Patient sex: F
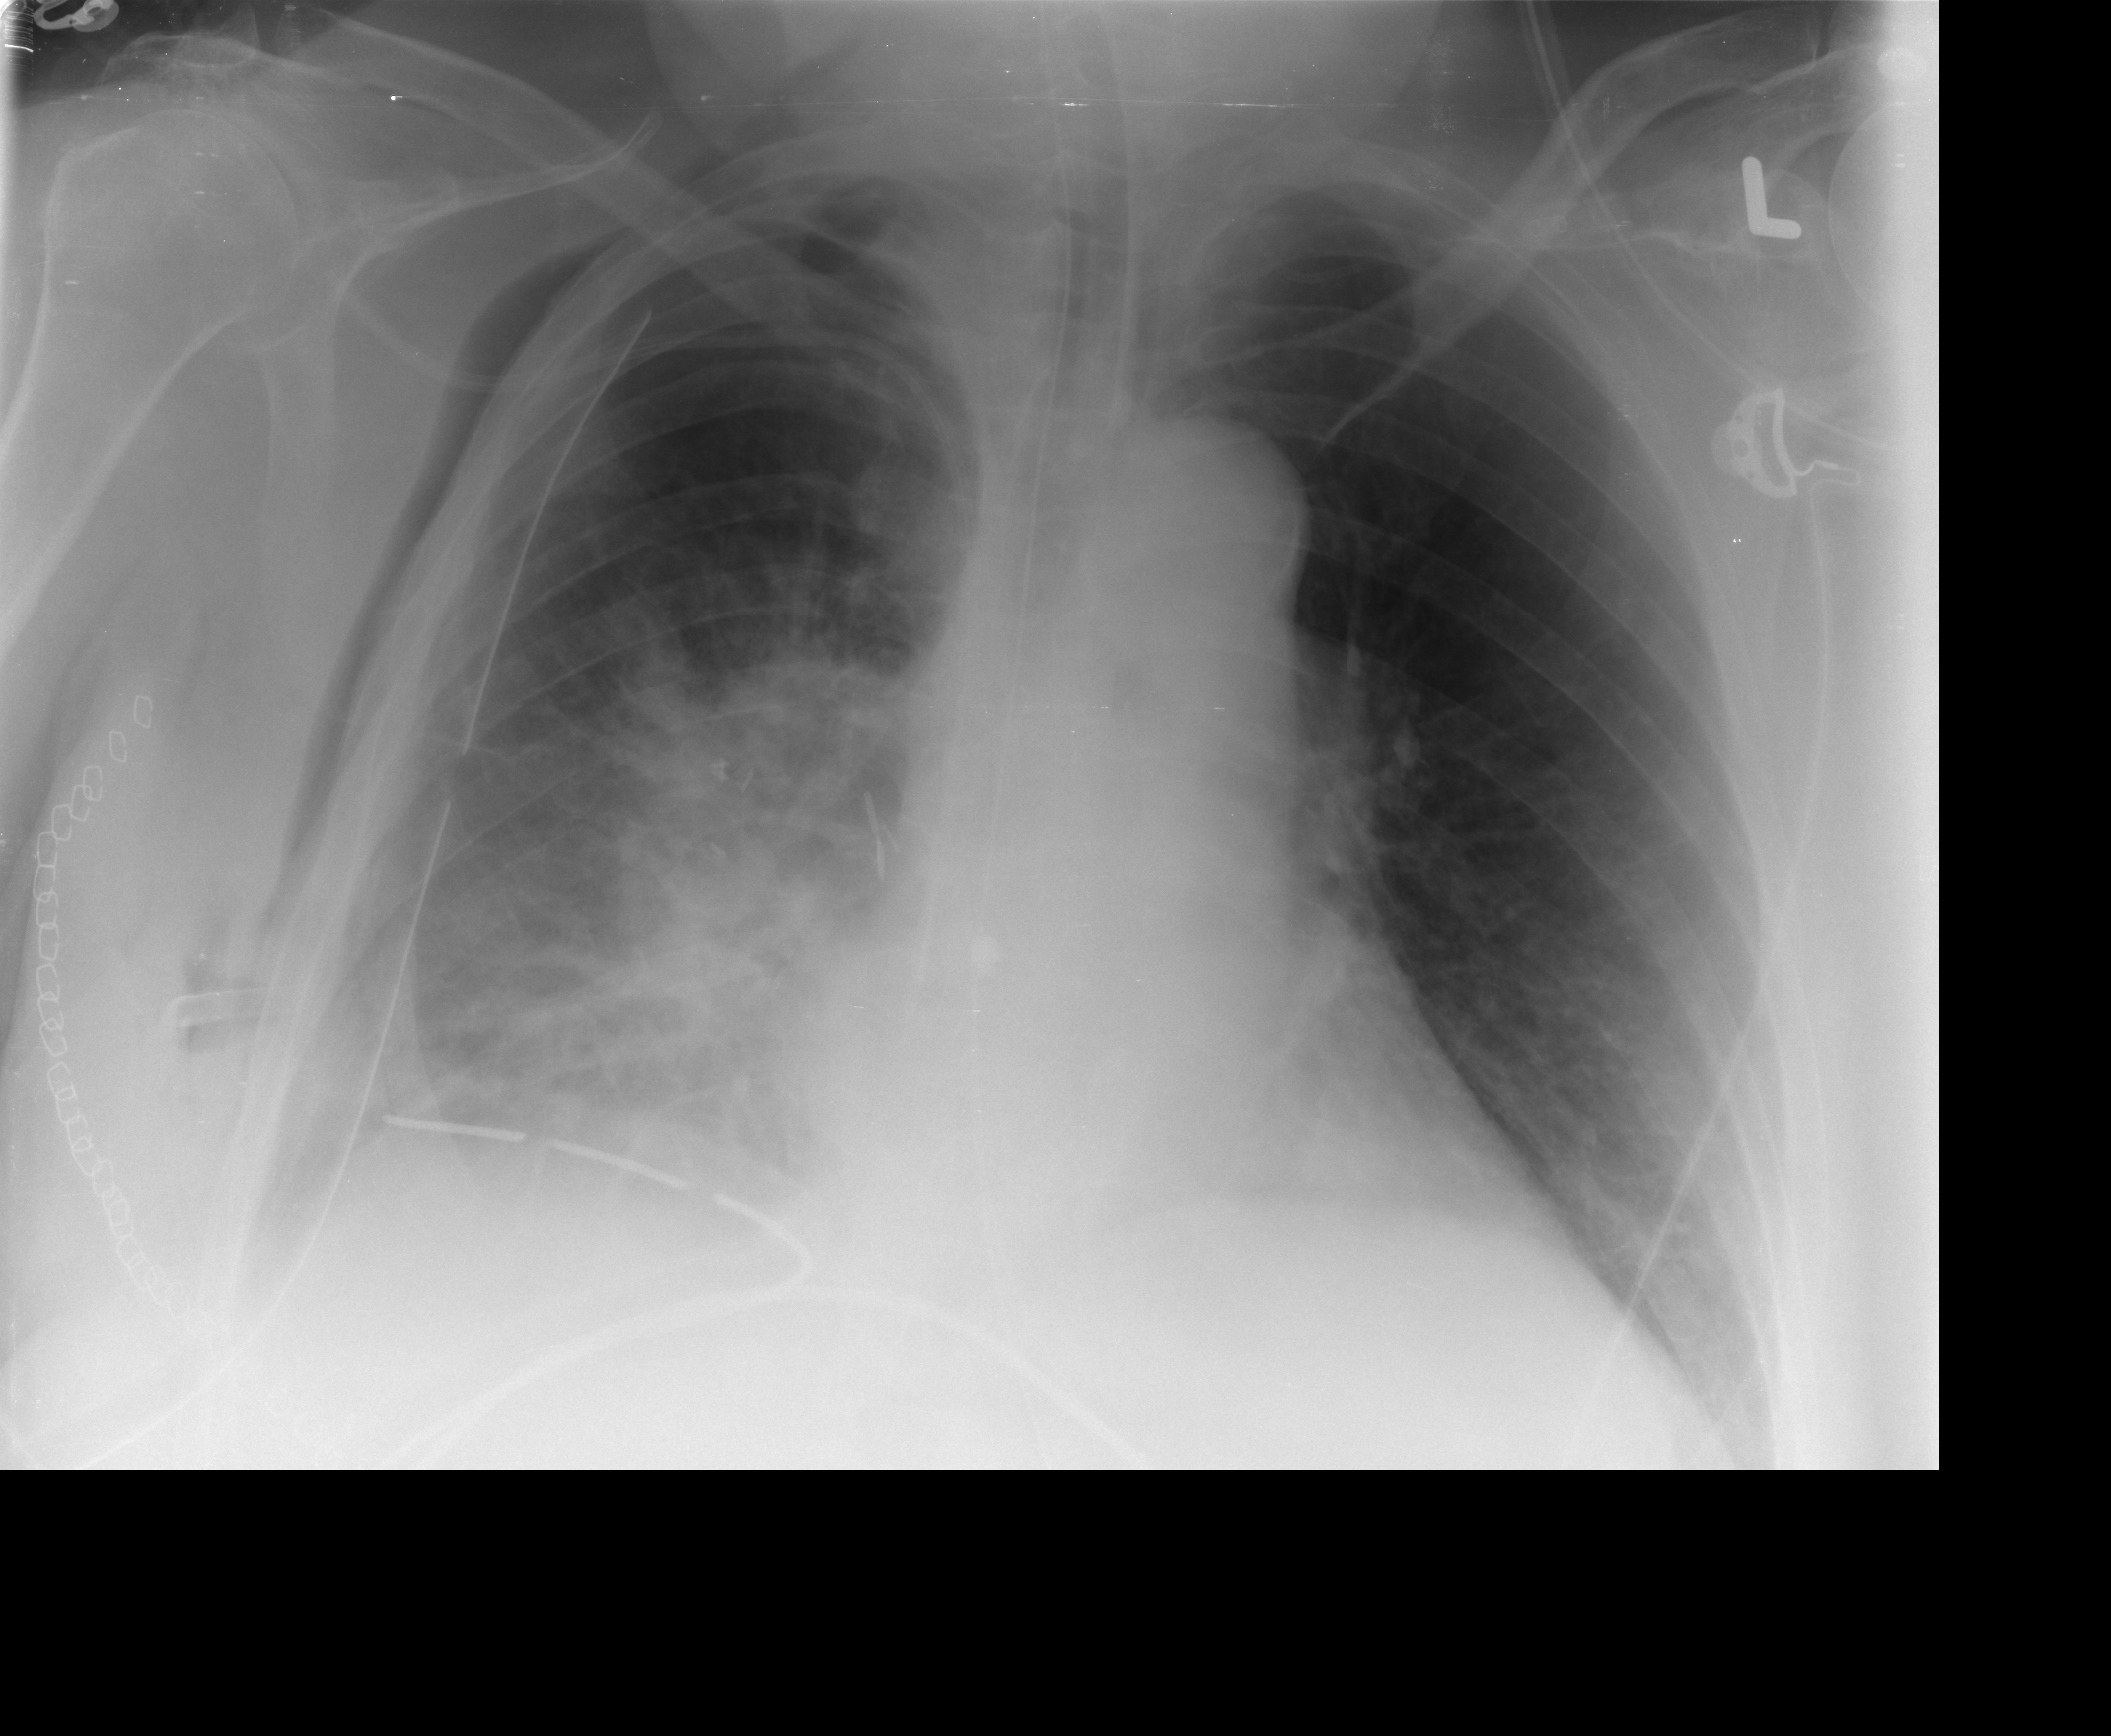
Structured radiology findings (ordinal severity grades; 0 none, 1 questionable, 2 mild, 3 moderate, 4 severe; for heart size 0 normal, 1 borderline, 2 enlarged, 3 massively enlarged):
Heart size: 2
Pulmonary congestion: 2
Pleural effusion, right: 2
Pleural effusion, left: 0
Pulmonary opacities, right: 3
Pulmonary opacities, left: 0
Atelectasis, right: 3
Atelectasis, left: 0